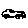
Label: car